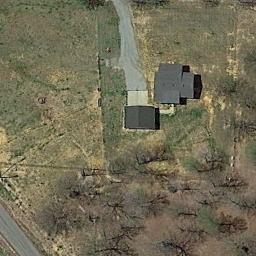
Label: sparse_residential